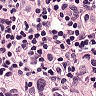
Metastatic tissue present: yes